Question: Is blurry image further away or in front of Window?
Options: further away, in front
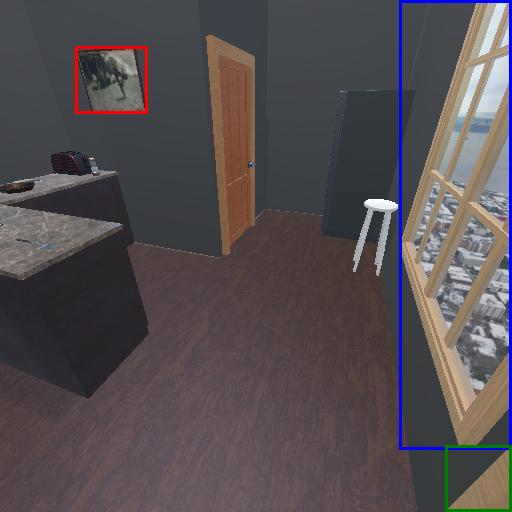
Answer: further away